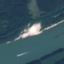
Land use / land cover: River